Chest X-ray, AP view. Patient: 60 years old, sex M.
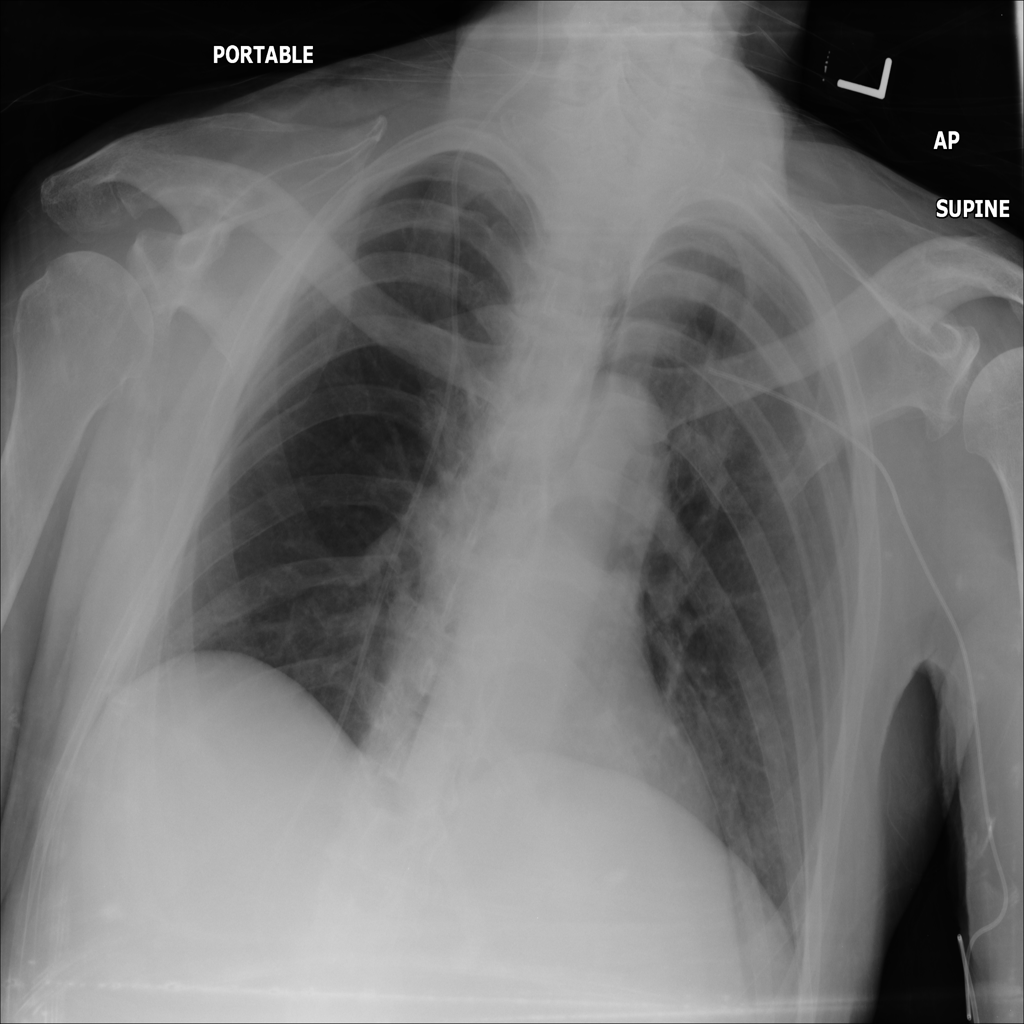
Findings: No Finding